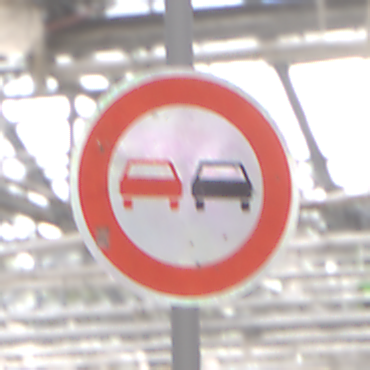
Verkehrszeichen: Ueberholverbot
Umgebung: Roofed, Special
Tageszeit: Midday
Wetter: Overcast
Licht: Natural
Jahreszeit: NotSpecified
Kontrast: LowContrast